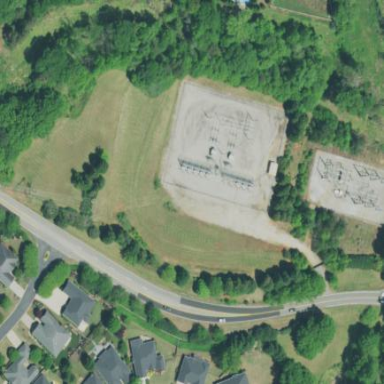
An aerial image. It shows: Distribution level power substation enclosed by fence.